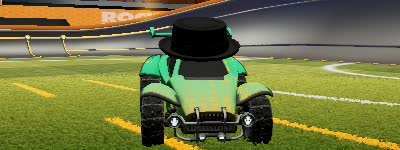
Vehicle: octane